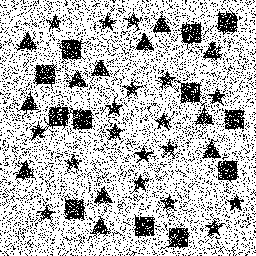
Squares: 12
Triangles: 12
Stars: 18
Total shapes: 42